Question: How can I create the "blue" and "orange" corners in CSS, like in this image:

Thanks
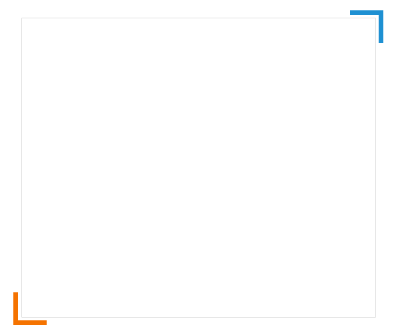
Answer: You can use ':before' and ':after' pseudo-classes like this:
'''
div {
position: relative;
width: 100px;
height: 100px;
margin: 20px;
border: 1px solid #000;
}
div:after {
display: block;
content: "";
width: 20px;
height: 20px;
position: absolute;
top: -5px;
right: -5px;
border-top: 3px solid blue;
border-right: 3px solid blue;
}
span:before {
display: block;
content: "";
width: 20px;
height: 20px;
position: absolute;
bottom: -5px;
left: -5px;
border-bottom: 3px solid orange;
border-left: 3px solid orange;
}
'''
'''
<div><span></span></div>
'''